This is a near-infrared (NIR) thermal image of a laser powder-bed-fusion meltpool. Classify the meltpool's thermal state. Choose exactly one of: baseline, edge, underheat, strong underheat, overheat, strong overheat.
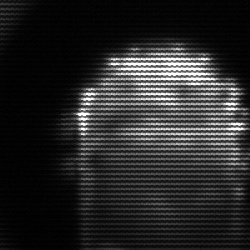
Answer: baseline